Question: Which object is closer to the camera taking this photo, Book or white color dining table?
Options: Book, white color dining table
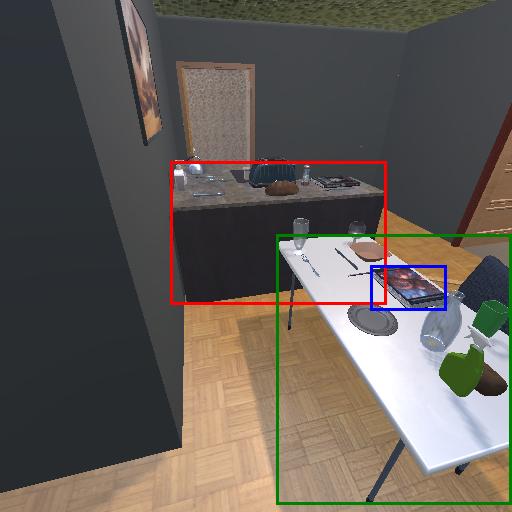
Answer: Book